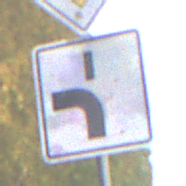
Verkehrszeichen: VerlaufVorfahrtsstrasse5
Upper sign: Vorfahrtsstrasse
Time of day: MorningAfternoon
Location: Outdoor (Suburban)
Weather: PartlyCloudy
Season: NotSpecified
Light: Natural